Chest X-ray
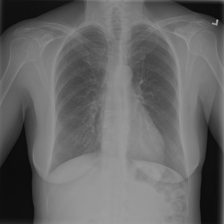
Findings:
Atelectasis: negative
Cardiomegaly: negative
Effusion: negative
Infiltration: negative
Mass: negative
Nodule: negative
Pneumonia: negative
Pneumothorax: negative
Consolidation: negative
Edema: negative
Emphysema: negative
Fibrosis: negative
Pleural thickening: negative
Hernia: negative